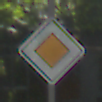
Verkehrszeichen: Vorfahrtsstrasse
Umgebung: Outdoor, Suburban
Tageszeit: Midday
Wetter: Clear
Licht: Natural
Jahreszeit: NotSpecified
Kontrast: HighContrast